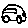
Label: car